Current action and preconditions to check: trajectory_clear

Your task: For each precondition in the list above, predict whether it will hold at this action.

Consider the current scene as observed from the mobile robot's camera, and analyze the predicted future states of all dynamic agents (e.g., people, animals, vehicles, or any moving entities) within the NEXT SECOND.

IMPORTANT: Only answer "very likely" if you are absolutely certain—based on strong, clear evidence—that a dynamic agent will violate the precondition in the predicted future state. Do NOT answer "very likely" for unlikely, ambiguous, or low-probability risks.

Ask yourself for each precondition: Is there a high probability, with clear and convincing evidence, that the predicted future states of any dynamic agent will interfere with the predicted future state of the currently executing action within the NEXT SECOND, causing that precondition to fail?

Assess the risk level based on these predictions. Use "likely" or "very likely" if motions create a clear risk of interference.

Use "neutral" or "improbable" if agents are nearby but their predicted paths are clearly diverging or non-conflicting.

Failure Risk Categories: "very improbable", "improbable", "neutral", "likely", "very likely"

Answer Format: Output ONLY the probability_of_failure value from these categories: "very improbable", "improbable", "neutral", "likely", "very likely"

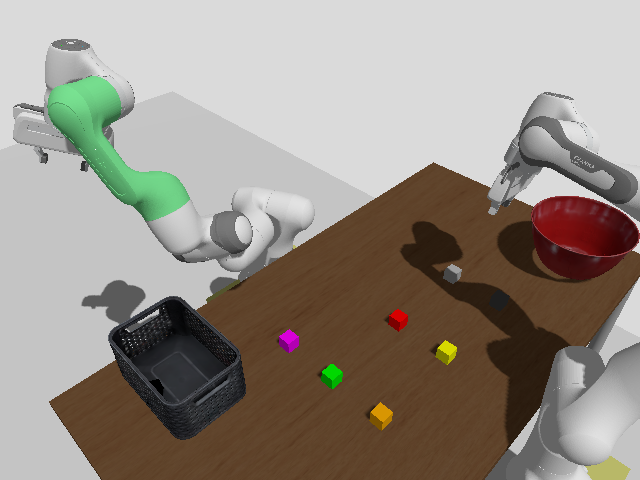

Answer: very improbable